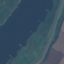
Label: River